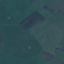
Land use / land cover class: Pasture